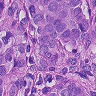
Metastatic tissue present: yes